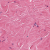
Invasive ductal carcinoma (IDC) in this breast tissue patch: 0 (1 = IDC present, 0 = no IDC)